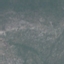
Land use / land cover: HerbaceousVegetation